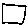
Label: square